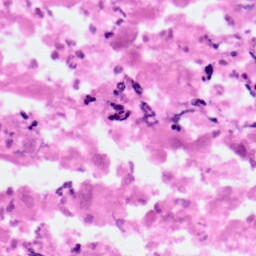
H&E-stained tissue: Pancreatic